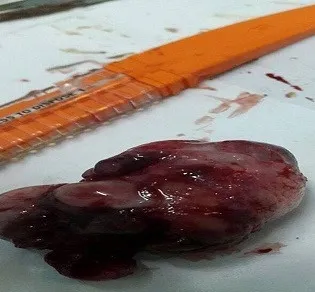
Specimen of the vulva mass measuring 4.5 x 3cm.
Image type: medical_photograph (other_medical_photograph)